Field crop: maize
Growth stage: 1
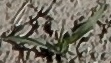
Species: sorghum